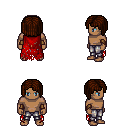
a pixel art fantasy rpg character, male body template, human, dark skin, red tattered cape, metal pants, brown pageboy hairstyle, cloth bracers, four views (front, back, left, right), 2x2 character sprite sheet, small pixel art, hard edges, no anti-aliasing